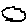
Label: cloud